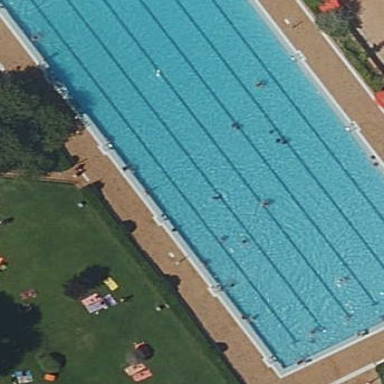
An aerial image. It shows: Swimming pool area designated for leisure and sport.